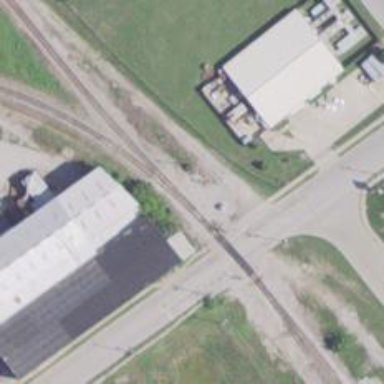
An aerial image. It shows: Junction on the railway.